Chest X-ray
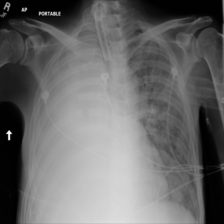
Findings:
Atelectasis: negative
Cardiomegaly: negative
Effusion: negative
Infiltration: negative
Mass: negative
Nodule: negative
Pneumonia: negative
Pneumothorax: negative
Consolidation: negative
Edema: negative
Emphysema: negative
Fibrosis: negative
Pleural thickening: negative
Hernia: negative